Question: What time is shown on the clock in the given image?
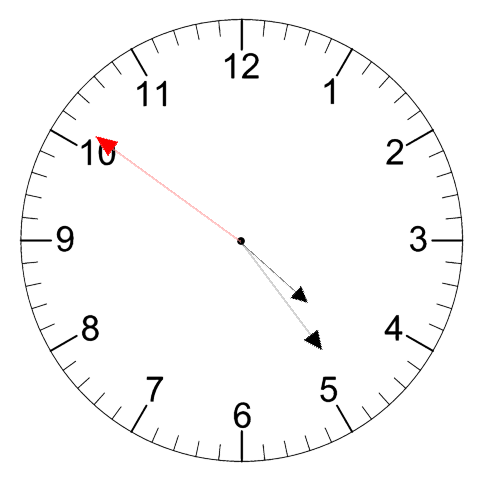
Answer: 04:23:51